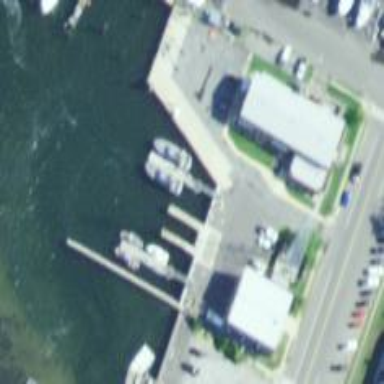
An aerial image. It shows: Pier designed with boat lift feature.